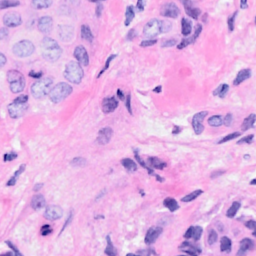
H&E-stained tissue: Breast